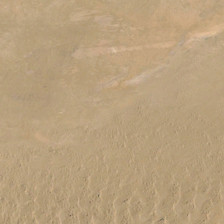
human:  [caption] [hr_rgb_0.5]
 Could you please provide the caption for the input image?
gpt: the desert seems very parren .

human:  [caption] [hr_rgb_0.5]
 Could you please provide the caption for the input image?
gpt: the desert seems very parren .

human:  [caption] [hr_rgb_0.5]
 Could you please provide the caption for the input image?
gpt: it is a large piece of yellow desert .

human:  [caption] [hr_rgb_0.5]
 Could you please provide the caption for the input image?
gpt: it is a large piece of yellow desert .

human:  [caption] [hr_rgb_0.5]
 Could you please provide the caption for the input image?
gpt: it is a large piece of yellow desert .